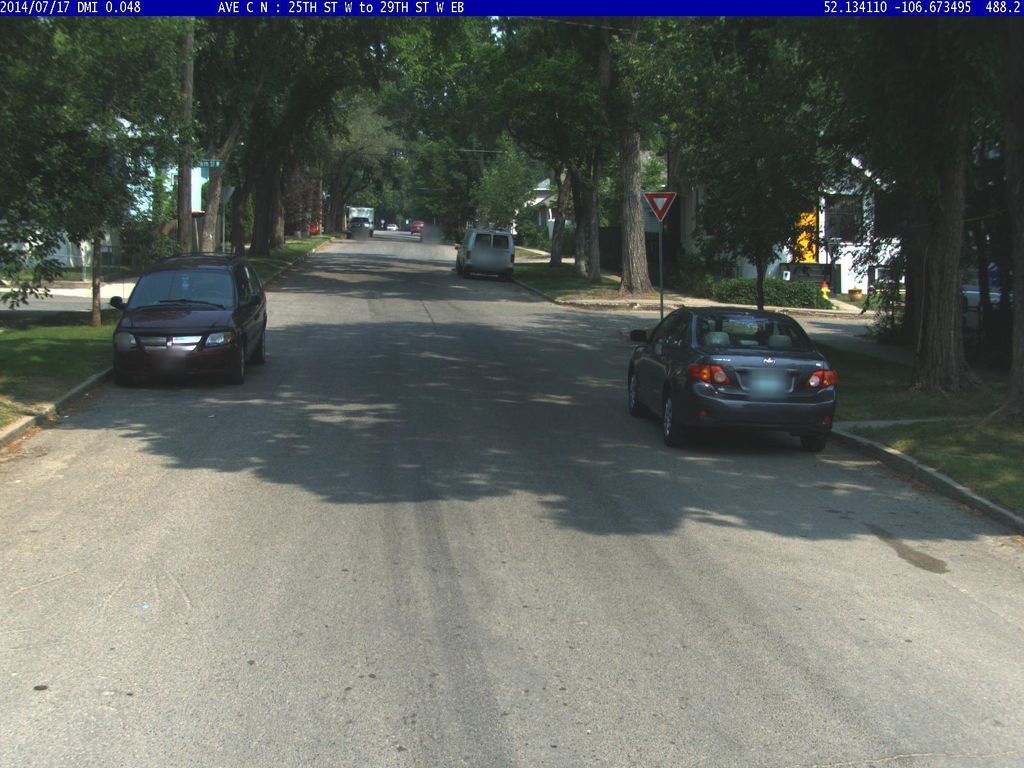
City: saskatoon